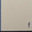
Piece: xx